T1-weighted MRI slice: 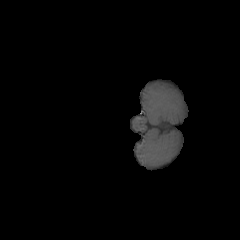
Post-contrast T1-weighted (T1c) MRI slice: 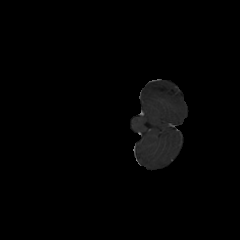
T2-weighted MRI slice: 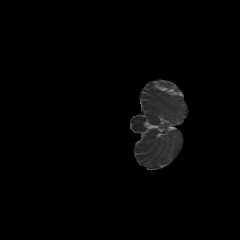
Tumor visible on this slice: no